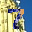
Label: 7